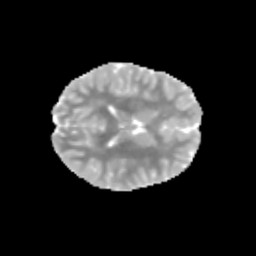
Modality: MD
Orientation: axial
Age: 10
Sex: female
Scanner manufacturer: siemens
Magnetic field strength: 3 T
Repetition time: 3.8 s
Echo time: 0.07 s